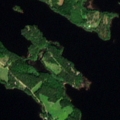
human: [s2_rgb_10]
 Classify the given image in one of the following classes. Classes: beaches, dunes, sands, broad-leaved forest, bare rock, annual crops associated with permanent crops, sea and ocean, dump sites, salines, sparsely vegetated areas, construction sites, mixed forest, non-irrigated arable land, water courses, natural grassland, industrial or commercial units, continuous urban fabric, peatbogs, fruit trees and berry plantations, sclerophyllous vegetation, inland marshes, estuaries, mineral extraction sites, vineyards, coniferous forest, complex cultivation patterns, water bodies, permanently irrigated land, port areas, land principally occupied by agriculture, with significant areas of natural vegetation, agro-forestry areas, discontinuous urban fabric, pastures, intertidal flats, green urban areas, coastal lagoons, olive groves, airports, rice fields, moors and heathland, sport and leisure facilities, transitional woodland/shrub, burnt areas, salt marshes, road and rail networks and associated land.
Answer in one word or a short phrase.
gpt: mixed forest, water bodies